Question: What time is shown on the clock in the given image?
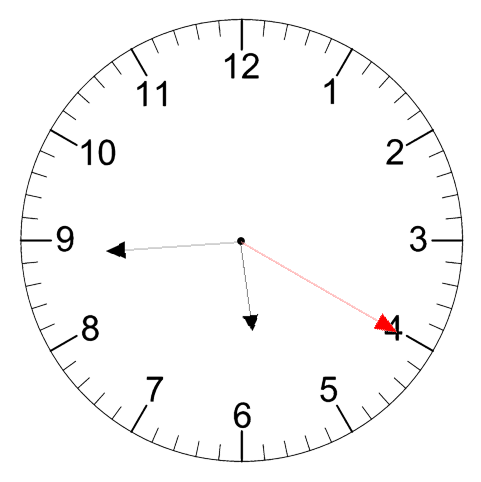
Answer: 05:44:20